Field crop: maize
Growth stage: 2
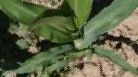
Species: maize